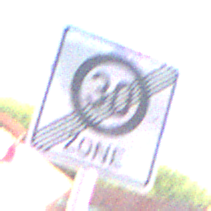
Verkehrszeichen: EndeZone30
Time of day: MorningAfternoon
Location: Outdoor (Special)
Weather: PartlyCloudy
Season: NotSpecified
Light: Natural